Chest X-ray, PA view. Patient: 31 years old, sex F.
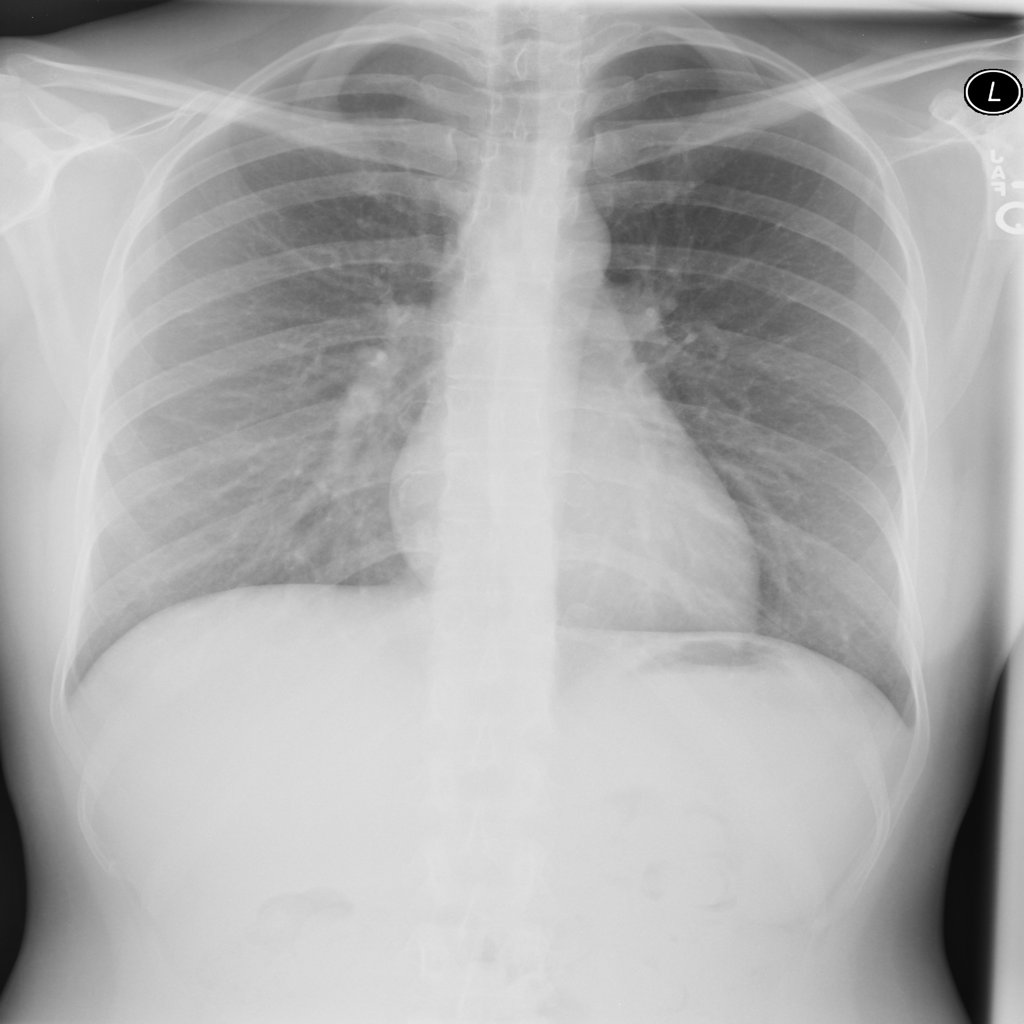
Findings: No Finding